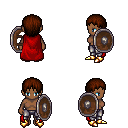
a pixel art fantasy rpg character, female body template, human, dark skin, red cape, metal pants, brown plain hairstyle, gold boots, shield, four views (front, back, left, right), 2x2 character sprite sheet, small pixel art, hard edges, no anti-aliasing